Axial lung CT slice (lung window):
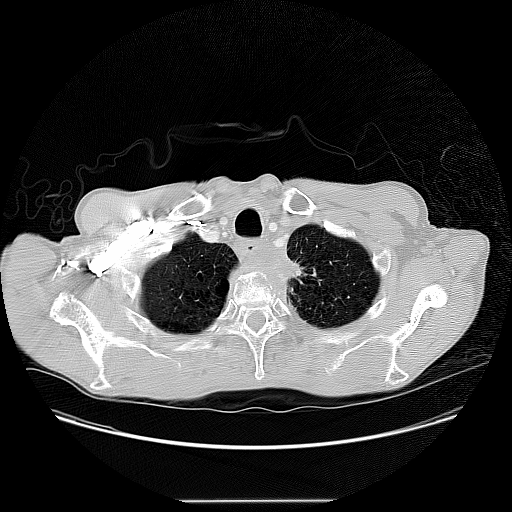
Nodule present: yes
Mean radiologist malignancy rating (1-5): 5